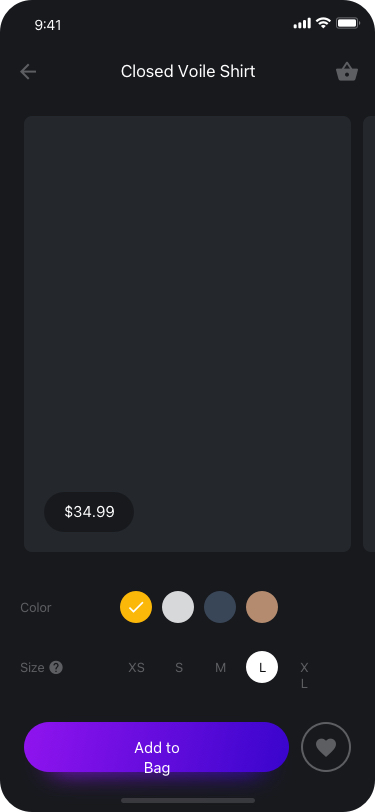
Text in this UI design:
XS
S
M
L
XL
Size
Color
$34.99
Add to Bag
Closed Voile Shirt